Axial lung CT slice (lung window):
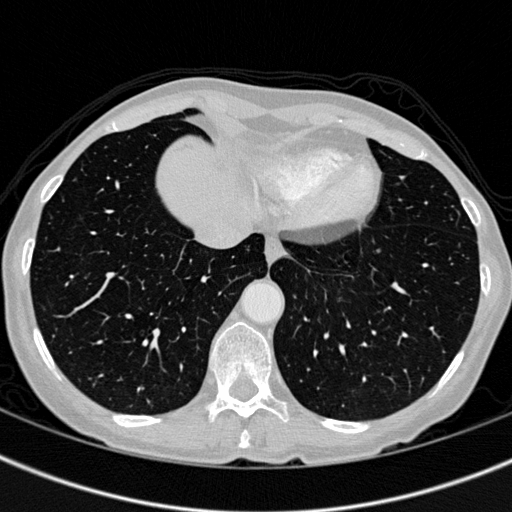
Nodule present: no